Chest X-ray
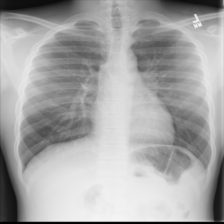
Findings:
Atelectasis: negative
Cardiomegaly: negative
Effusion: negative
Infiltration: negative
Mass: negative
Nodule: negative
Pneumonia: negative
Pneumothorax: negative
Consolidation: negative
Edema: negative
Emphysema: negative
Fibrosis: negative
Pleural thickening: negative
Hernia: negative